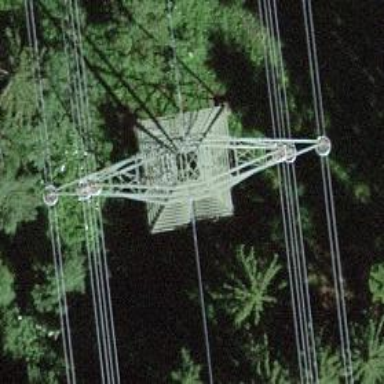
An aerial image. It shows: Towering power structure.